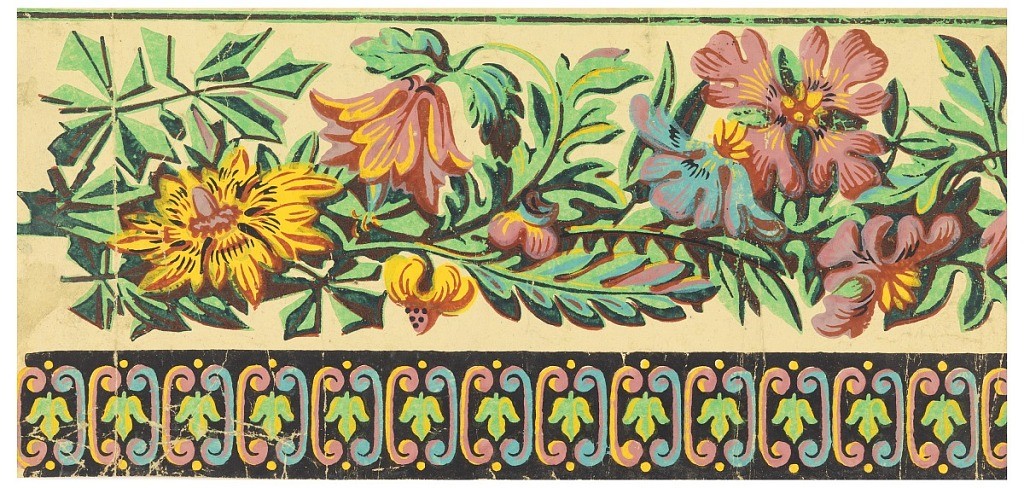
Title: Border
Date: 1795–1830
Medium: Block-printed on handmade paper
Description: Consists of a floral band in thinly-printed pigment. Assorted flowers and foliage form a continuous frieze above a band of multi-colored leaf forms enclosed in curl brackets and dots. Reminiscent of India-chintz style patterns. Printed in pinks, blues, yellow, greens, black and white over a cream ground.